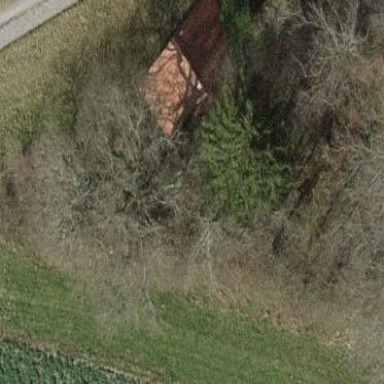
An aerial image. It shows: Shed.